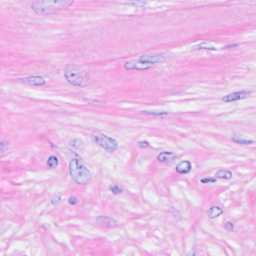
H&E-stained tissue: Breast